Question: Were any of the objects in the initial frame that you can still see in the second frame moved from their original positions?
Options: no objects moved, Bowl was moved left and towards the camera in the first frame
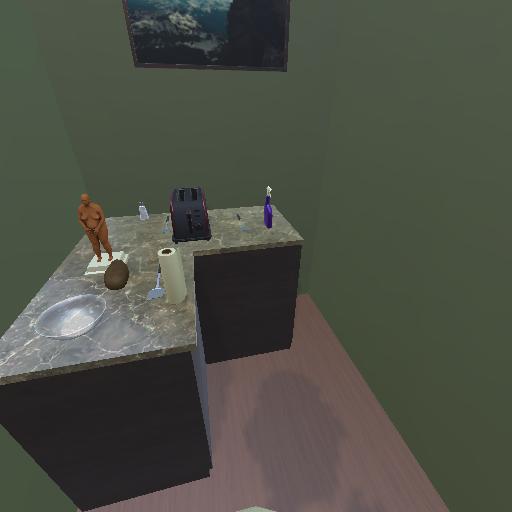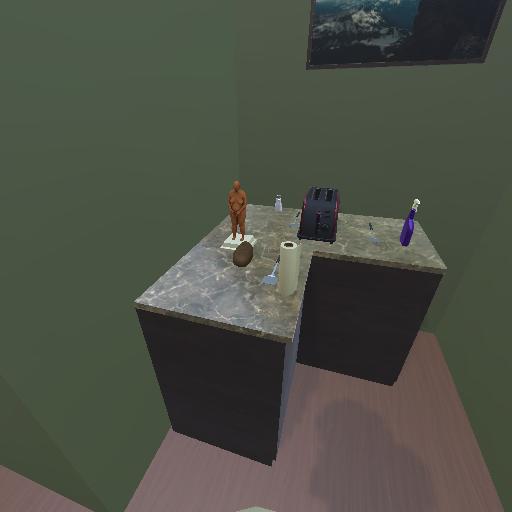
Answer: no objects moved